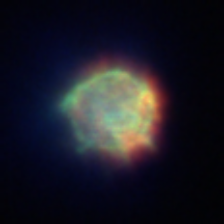
Taxon: Ciliates
Group: Other